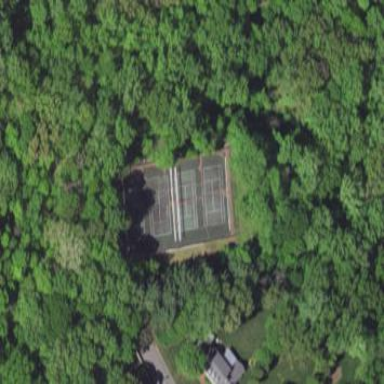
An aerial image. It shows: Sports centre with focus on tennis.